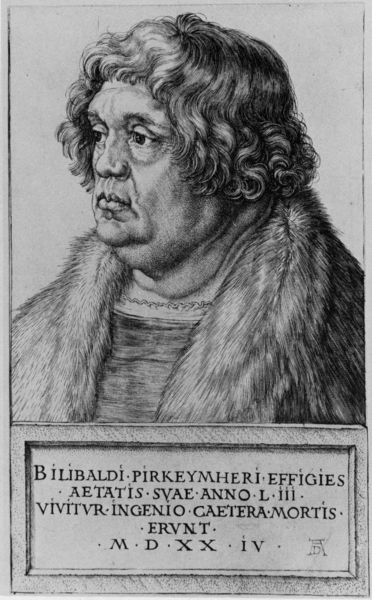
Titel: Bildnis des Willibald Pirckheimer
Künstler: Albrecht Dürer
Institution: (Seriendruck)
Schlagwörter: kopf, mann, frau, frisur, grau, haar, mund, nase, profil, schwarz, stirn, weiss, zeichnung, blick, hemd, augen, böse, falten, gesicht, kragen, pelz, rahmen, tot, bild, bildnis, hals, herr, portrait, porträt, signatur, haare, mantel, reich, händler, kaufmann, augenbrauen, brustbild, kinn, lippen, locken, renaissance, traurig, fell, schrift, wangen, backen, kette, grafik, graphik, tafel, dick, inschrift, brauen, ad, dreiviertelprofil, fein, jahreszahl, fett, buch, links, mollig, druck, druckgraphik, schraffuren, stich, seite, drcuk, schraffiert, gravur, pelzkragen, pelzmantel, halbprofil, doppelkinn, hellgrau, wams, dürer, kupferstich, beschreibung, speck, garu, latein, lateinisch, albrecht, albrecht dürer, bcustaben, martin luthr, pelzkreagen, rtafel inschrift, wabbelig, willibald pirckheimer, seriendruck, pagenkopf, fleischig, willibald, nasse, pirckheimer, fellmantel, willibald pirkheimer, err, 1924, 1704, emann, 1524, bilibaldi